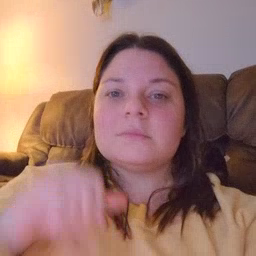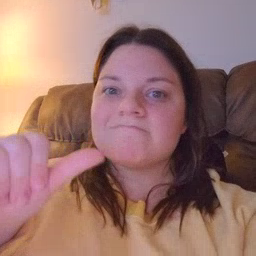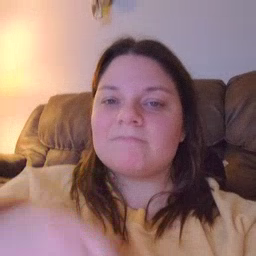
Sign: not